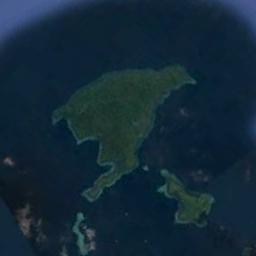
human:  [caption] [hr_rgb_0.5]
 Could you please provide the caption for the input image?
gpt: Irregular green island surrounded by blue water with a small island next to it .

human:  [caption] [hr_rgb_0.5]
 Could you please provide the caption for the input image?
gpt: A big island and some small islands are surrounded by deep blue waters .

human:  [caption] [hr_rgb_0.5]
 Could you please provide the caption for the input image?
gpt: The islands are not large .

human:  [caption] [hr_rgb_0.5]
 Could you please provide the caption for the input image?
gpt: There are many islands of different shapes and sizes .

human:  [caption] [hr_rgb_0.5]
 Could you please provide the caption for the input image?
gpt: There are several green islands on a blue sea .